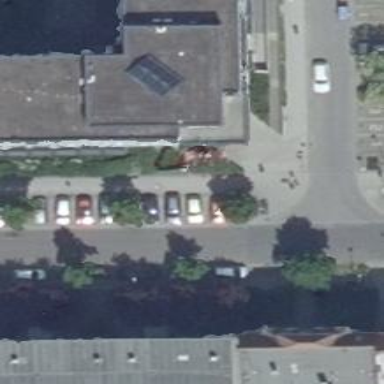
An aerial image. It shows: Arcade-covered footway.